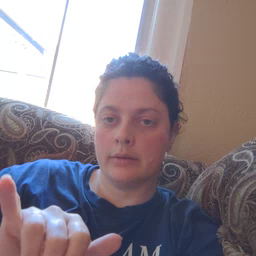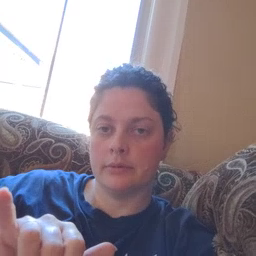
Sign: child